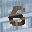
Label: 6